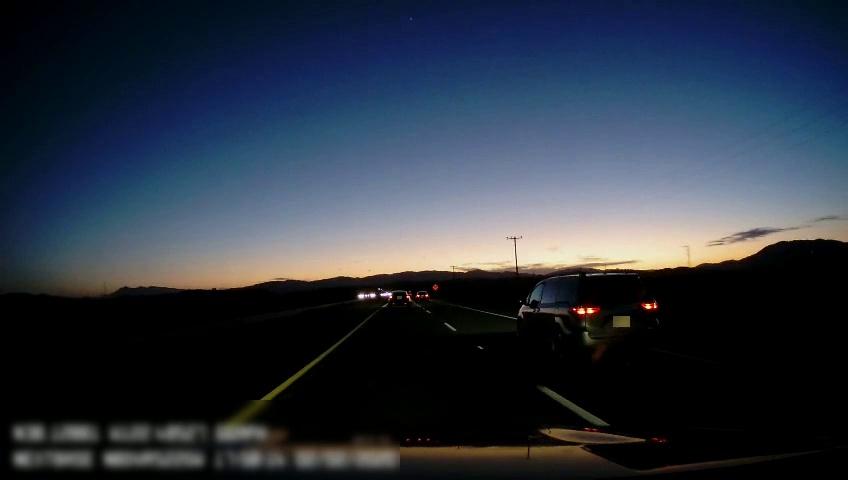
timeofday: Dusk/Dawn/Twilight
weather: Sunny
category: Drivable Space
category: Vehicles | SUV
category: Vehicles | SUV
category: Vehicles | SUV
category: Lanes | Alternate Lane
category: Lanes | Current Lane
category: Lanes | Current Lane